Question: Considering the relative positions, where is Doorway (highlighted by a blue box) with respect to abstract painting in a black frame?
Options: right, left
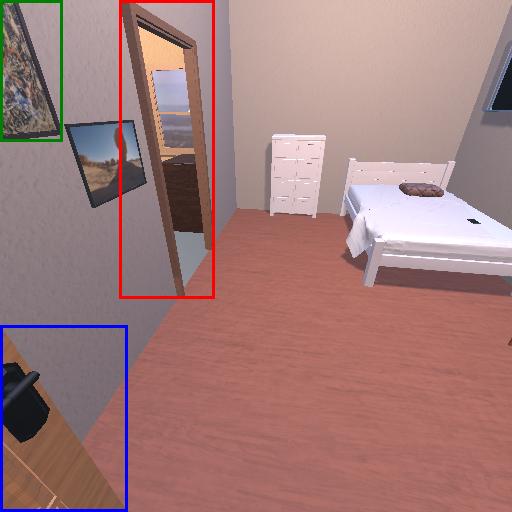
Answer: right